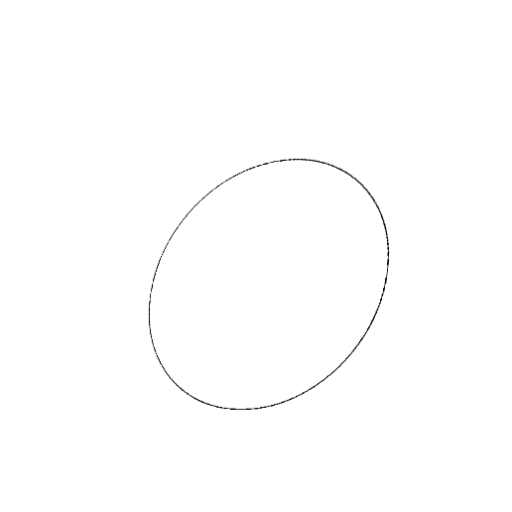
Crossing number: 0